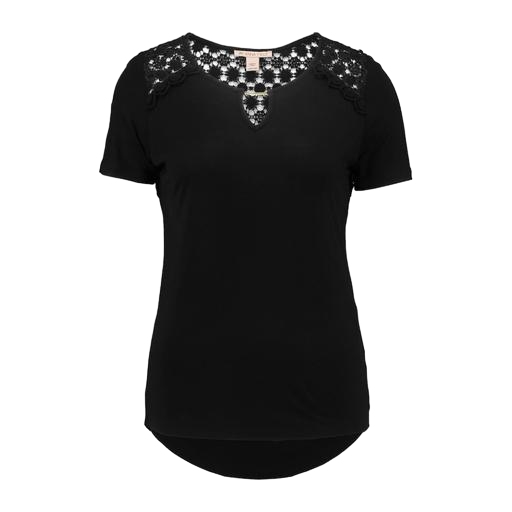
black plus size lace-yoke jersey t-shirt, black lace-yoke jersey t-shirt, lace-yoke t-shirt, white background